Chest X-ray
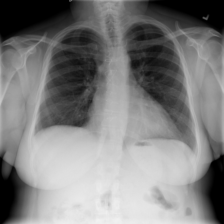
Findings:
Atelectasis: negative
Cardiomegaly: negative
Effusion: negative
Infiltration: negative
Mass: negative
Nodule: negative
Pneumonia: negative
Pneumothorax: negative
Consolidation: negative
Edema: negative
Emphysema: negative
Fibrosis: negative
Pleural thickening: negative
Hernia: negative